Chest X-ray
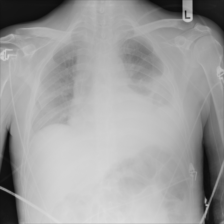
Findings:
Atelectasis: negative
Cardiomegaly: negative
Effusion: negative
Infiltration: negative
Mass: negative
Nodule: negative
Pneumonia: negative
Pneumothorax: negative
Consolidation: positive
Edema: negative
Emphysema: negative
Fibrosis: negative
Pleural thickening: negative
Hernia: negative